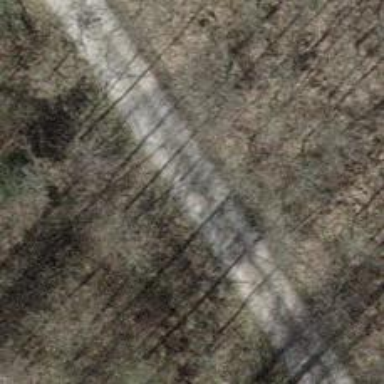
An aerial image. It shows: Compacted track with grade2 level.